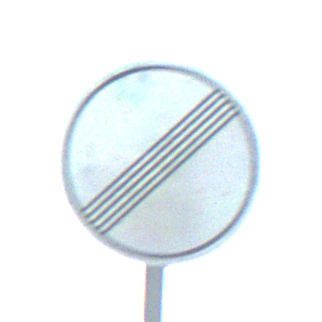
Verkehrszeichen: EndeSaemtlicherBegrenzungen
Umgebung: Outdoor, Special
Tageszeit: MorningAfternoon
Wetter: Clear
Licht: Natural
Jahreszeit: NotSpecified
Kontrast: HighContrast